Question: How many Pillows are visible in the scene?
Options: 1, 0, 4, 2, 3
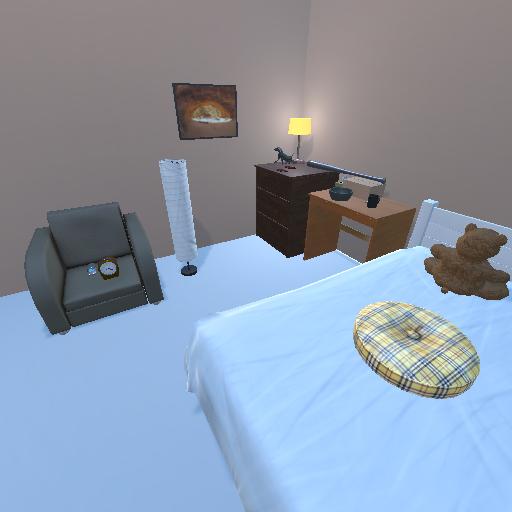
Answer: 1